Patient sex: M
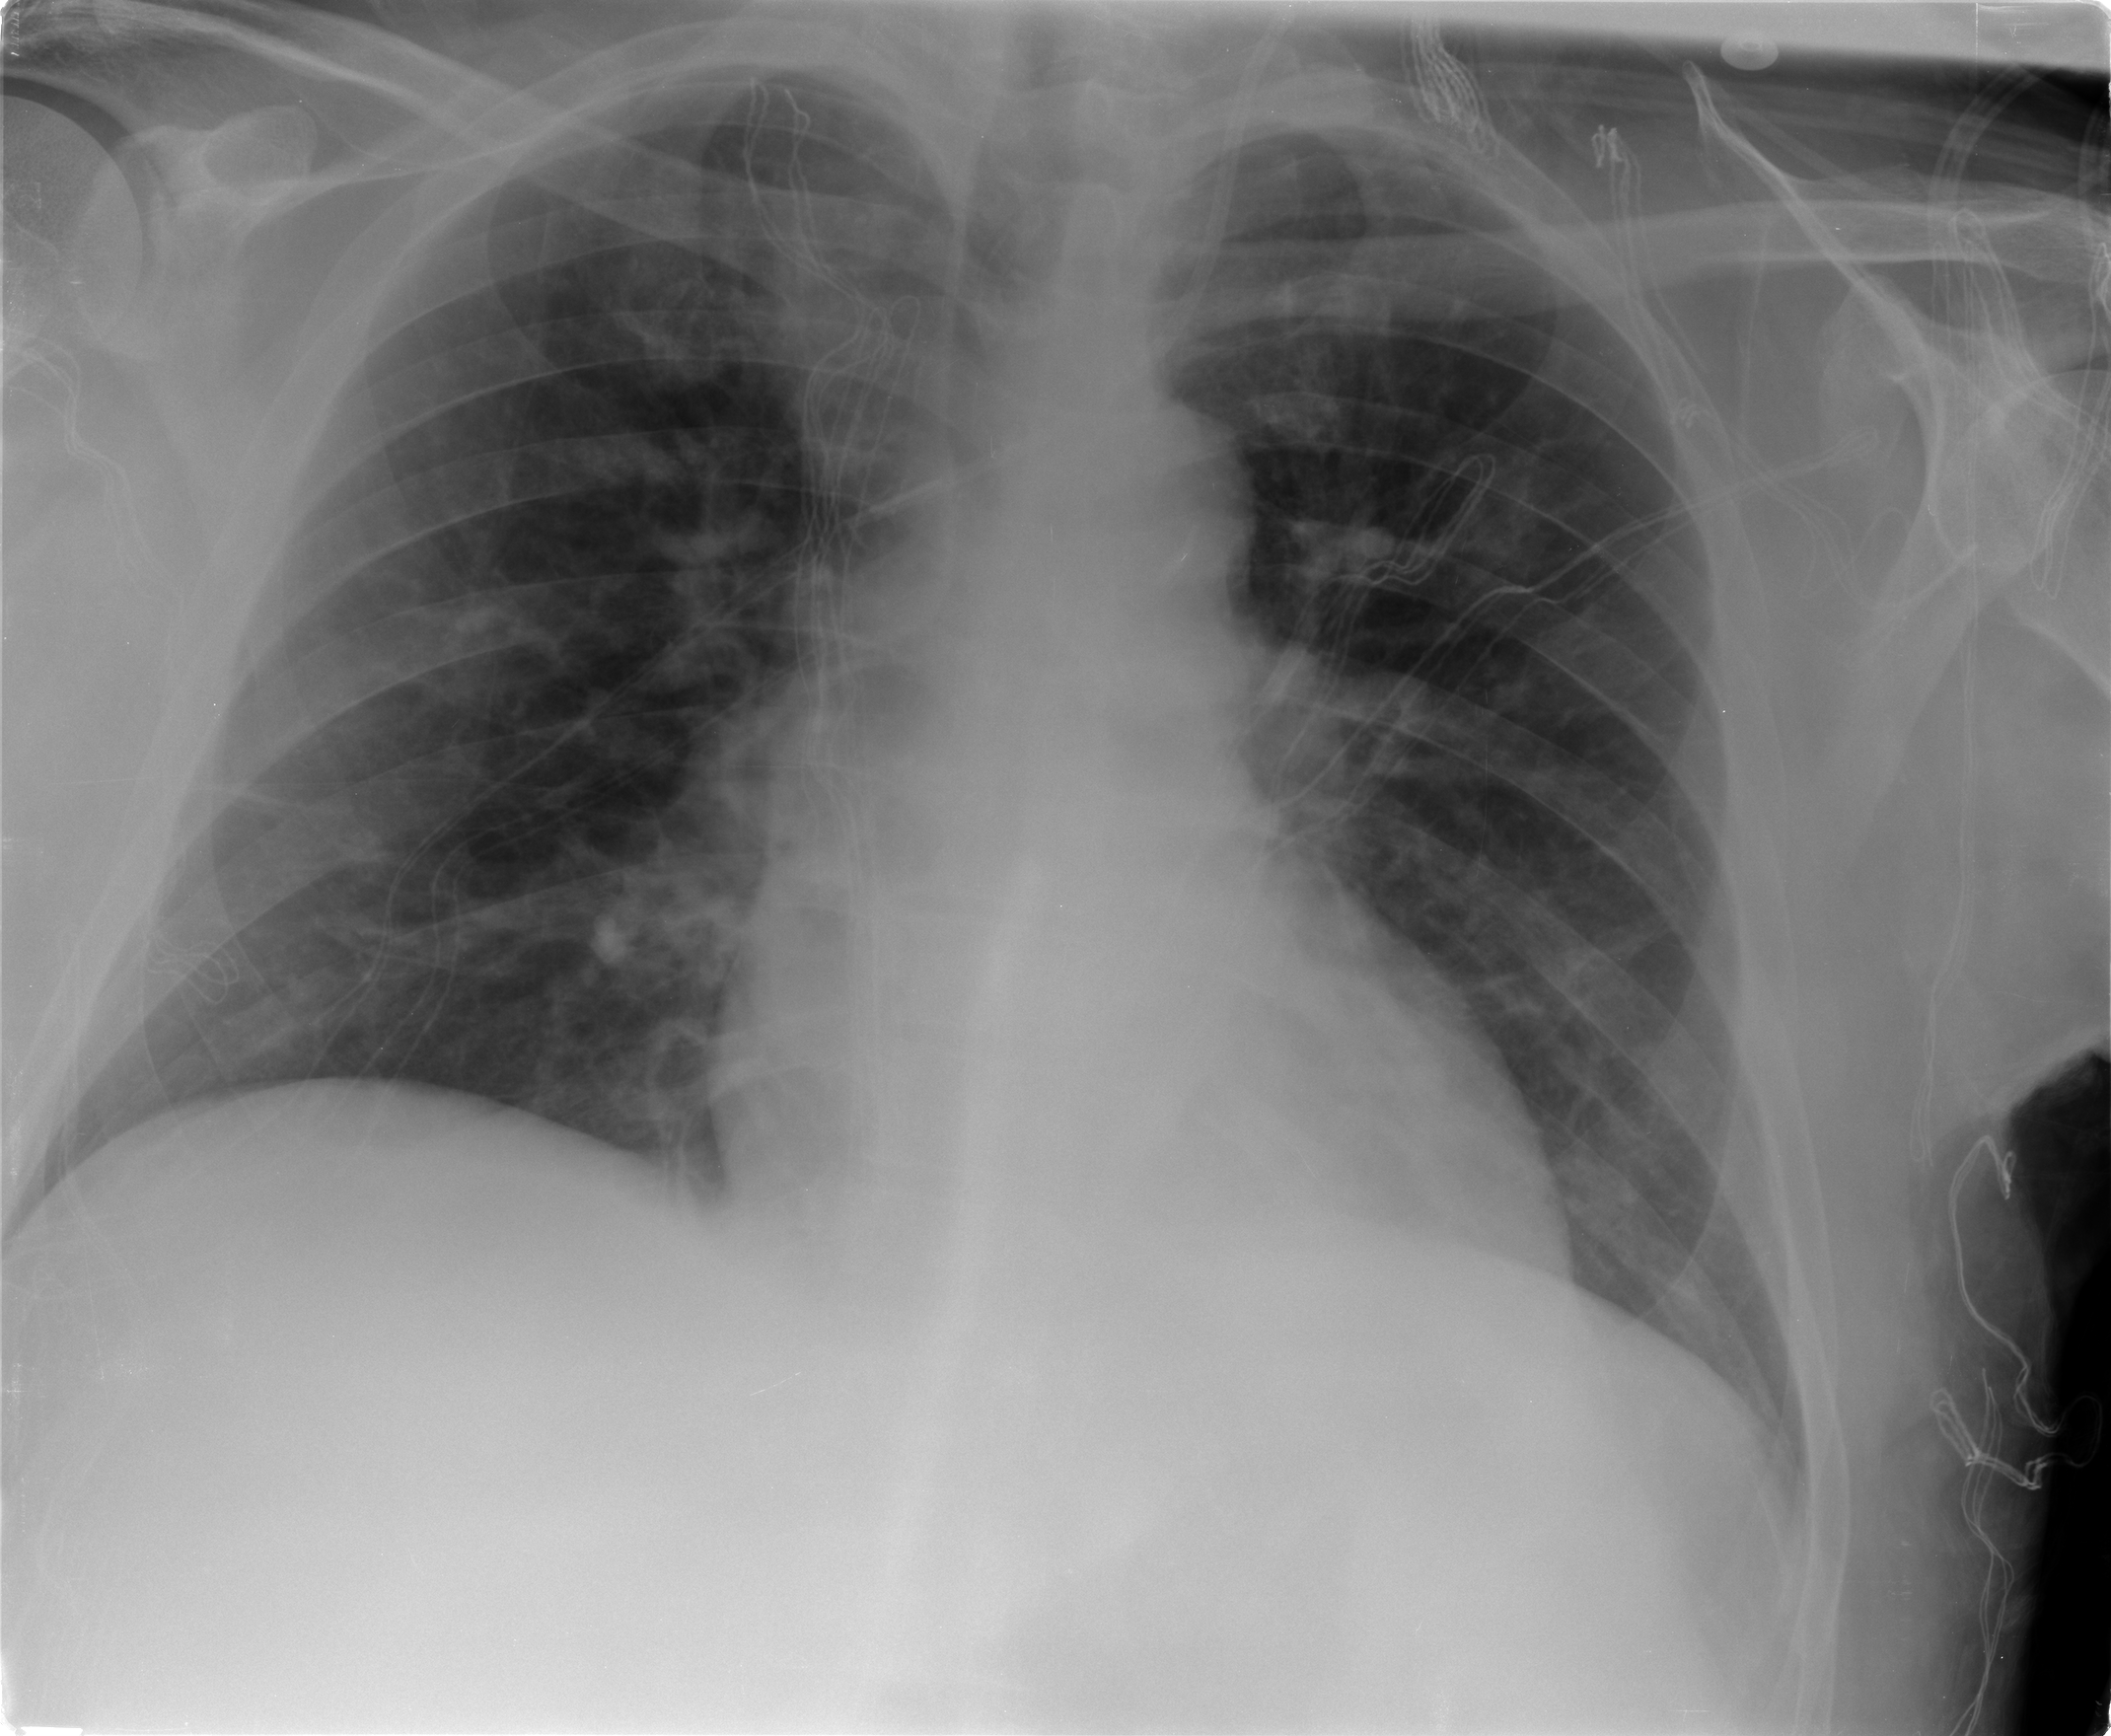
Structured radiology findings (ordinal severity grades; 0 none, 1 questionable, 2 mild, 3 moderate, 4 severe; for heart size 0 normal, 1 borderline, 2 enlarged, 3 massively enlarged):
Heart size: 0
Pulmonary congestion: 2
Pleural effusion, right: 0
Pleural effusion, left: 0
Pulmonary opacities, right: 0
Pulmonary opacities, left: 0
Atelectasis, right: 0
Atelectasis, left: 0